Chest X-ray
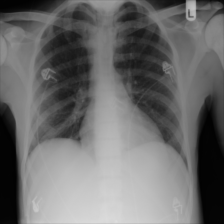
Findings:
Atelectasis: negative
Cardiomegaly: negative
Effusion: negative
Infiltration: negative
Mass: negative
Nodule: negative
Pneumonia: negative
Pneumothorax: negative
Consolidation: negative
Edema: negative
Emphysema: negative
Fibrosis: negative
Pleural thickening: negative
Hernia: negative